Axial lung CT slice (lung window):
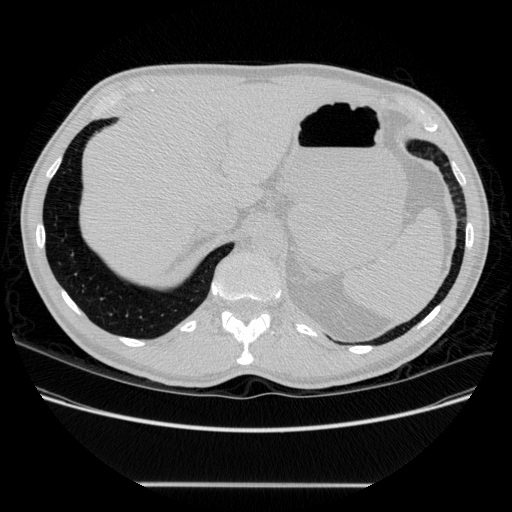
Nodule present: no